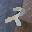
Label: 2